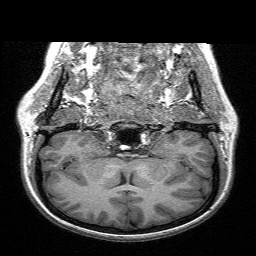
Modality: T1w
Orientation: sagittal
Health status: ill
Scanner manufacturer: siemens
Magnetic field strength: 3 T
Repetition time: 2.3 s
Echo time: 0.00298 s